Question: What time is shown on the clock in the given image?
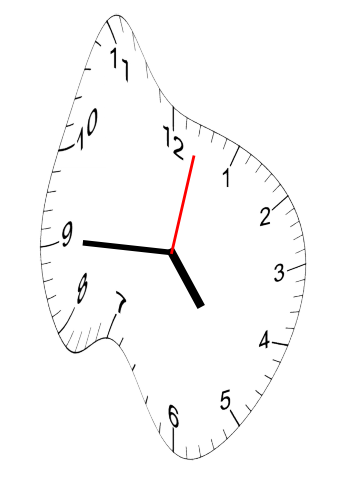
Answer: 04:45:02